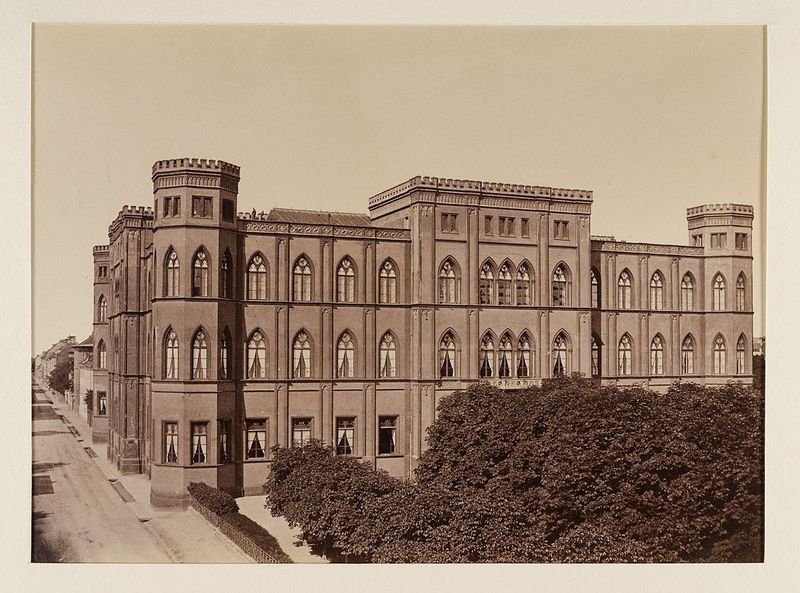
Titel: Wittelsbacher Palais, München
Künstler: Georg Böttger
Standort: Hamburg
Institution: Museum für Kunst und Gewerbe Hamburg
Schlagwörter: baum, stadt, strauch, fassade, ort, dorf, foto, fotografie, photographie, stadtansicht, photo, karton, palais, profanarchitektur, architekturfotografie, albumin, wittelsbacher, lichtbild, historische, architekturphotographie, bildwerke, angewandte und bildende kunst, hessische systematik, bäume, sträucher, schwarzweißpositivverfahren, silbersalzverfahren, schwarzweißfotografie, gebäude, örtlichkeit, straße, stätte, straßen, plätze, albuminpapier